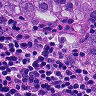
Metastatic tissue present: yes